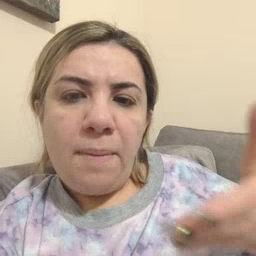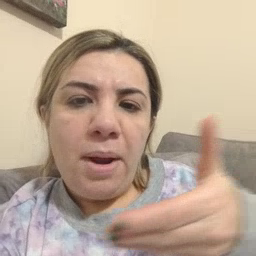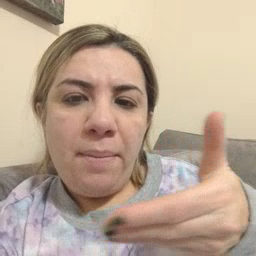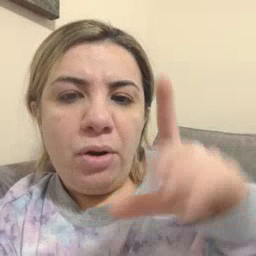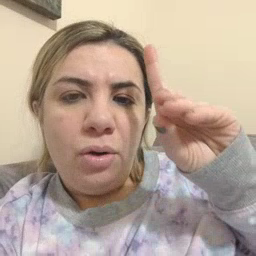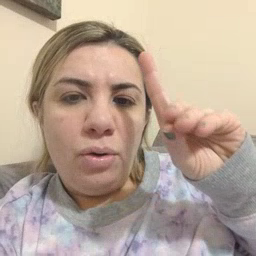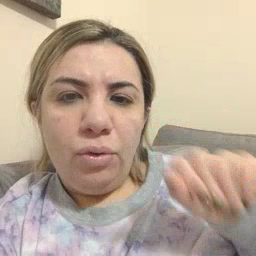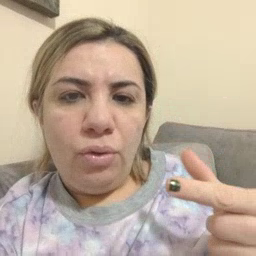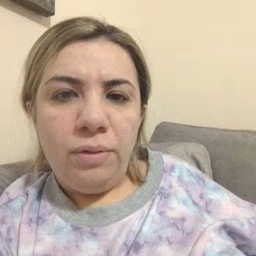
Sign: puppy